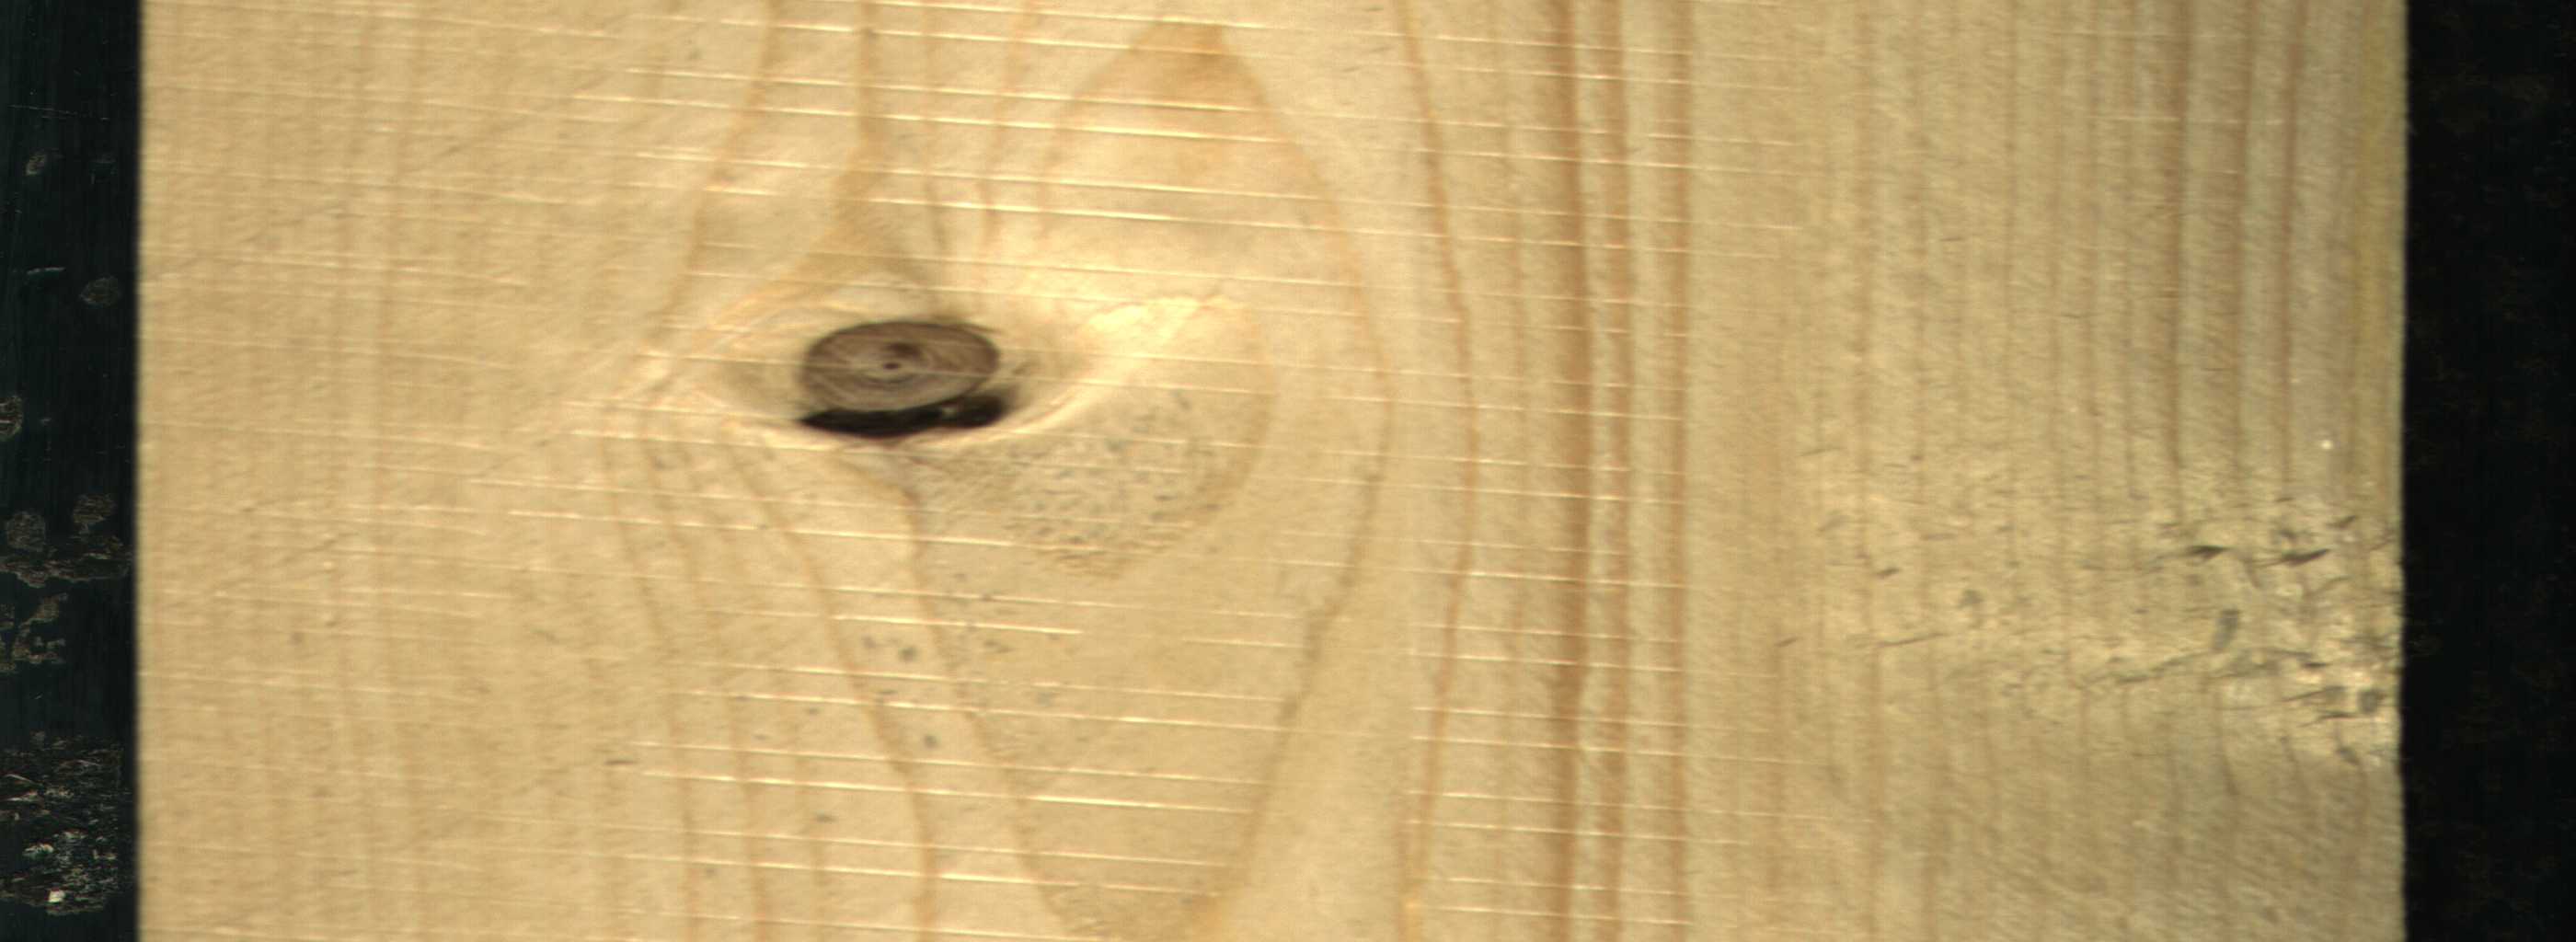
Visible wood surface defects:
Dead_Knot